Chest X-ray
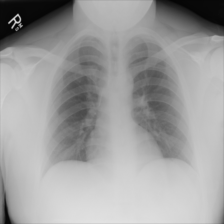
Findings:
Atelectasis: negative
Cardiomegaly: negative
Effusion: negative
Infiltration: negative
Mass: negative
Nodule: negative
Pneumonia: negative
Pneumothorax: negative
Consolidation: negative
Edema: negative
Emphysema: negative
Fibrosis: negative
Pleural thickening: negative
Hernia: negative